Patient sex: M
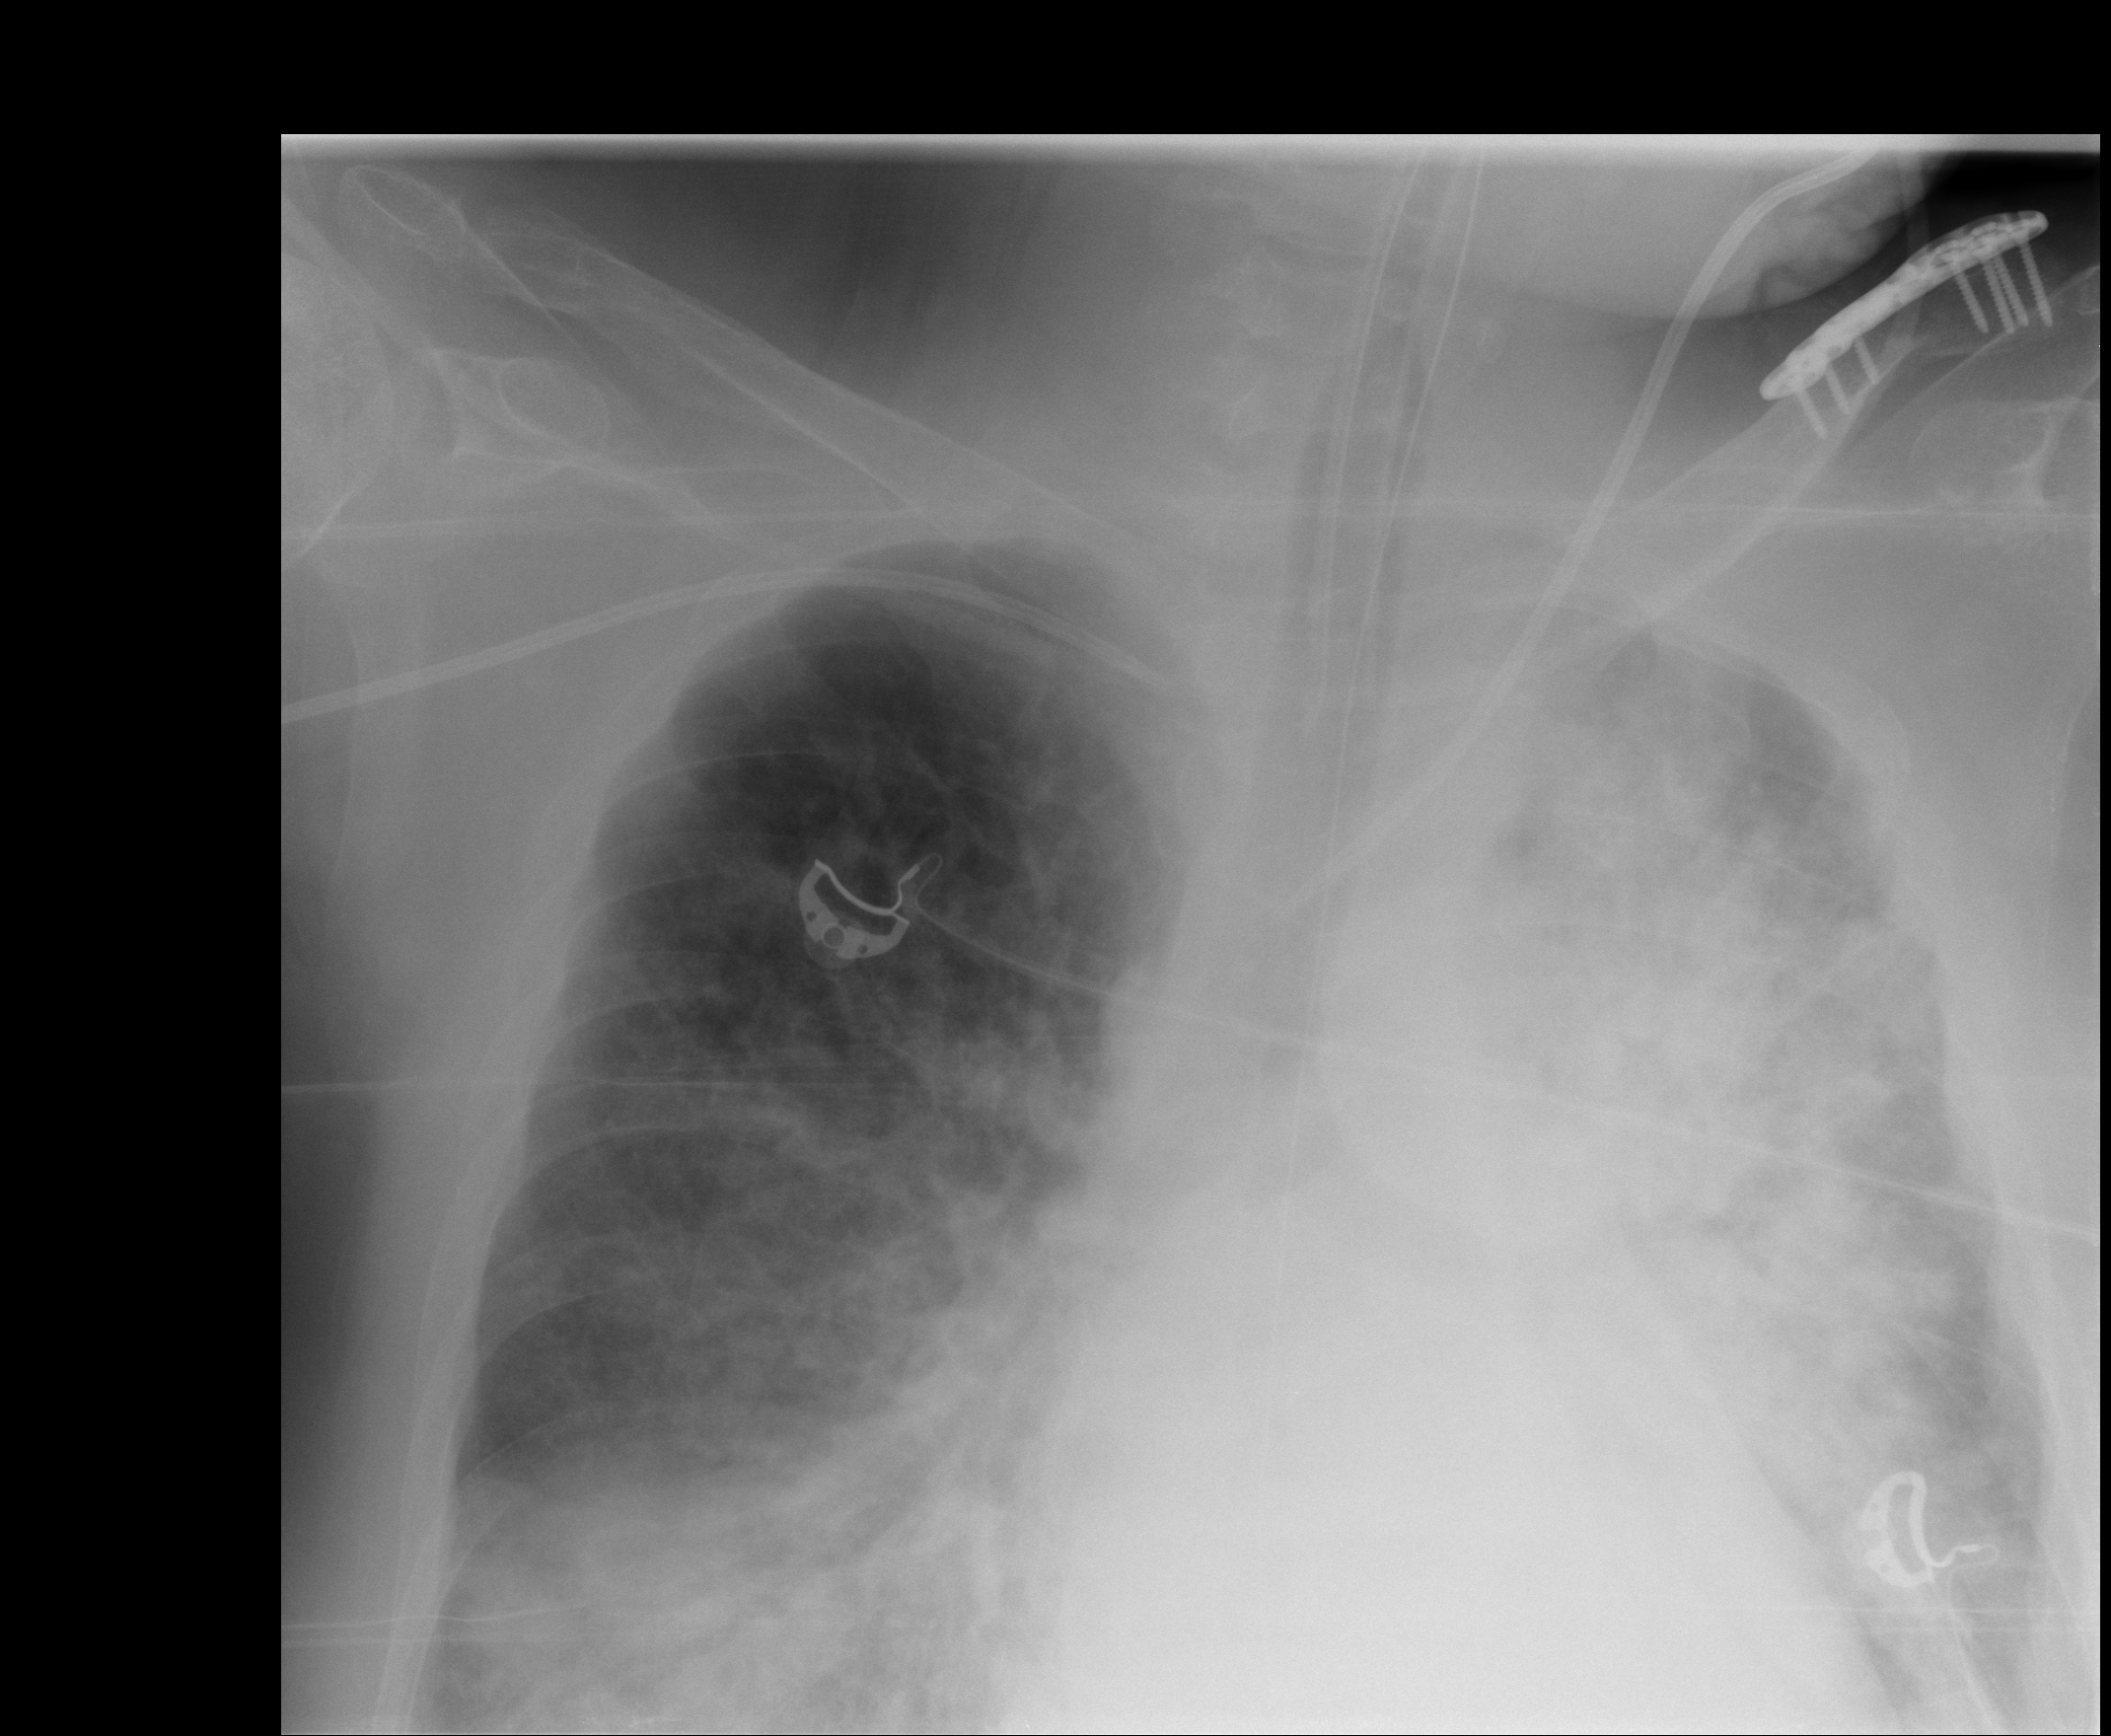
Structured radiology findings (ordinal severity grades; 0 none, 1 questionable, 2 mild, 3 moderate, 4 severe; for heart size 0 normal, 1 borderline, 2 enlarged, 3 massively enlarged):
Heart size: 0
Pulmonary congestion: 2
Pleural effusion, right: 3
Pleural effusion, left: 3
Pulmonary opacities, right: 3
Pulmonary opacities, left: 4
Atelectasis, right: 2
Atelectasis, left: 2